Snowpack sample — Buffalo Mountain, Silverthorne, Colorado, USA (1/25/25, 10:11 AM MST)
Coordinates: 39.6222, -106.1139
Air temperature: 22 °F
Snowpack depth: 110 cm
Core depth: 30 cm
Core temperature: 42.8 °F
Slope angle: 12°, slope face: 102°
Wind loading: high
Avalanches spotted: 0
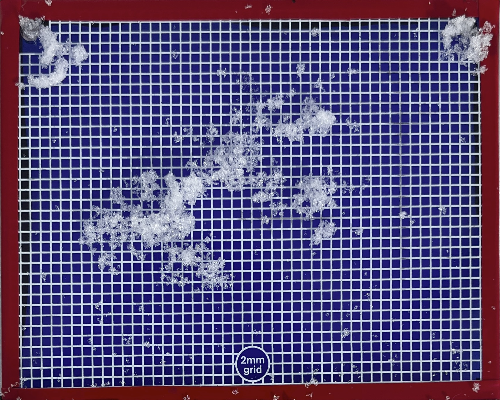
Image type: profile
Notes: No avalanches nearby, collected on the outskirts of a fire break 15 meters from the treeline, on way to Buffalo and Red Mountain